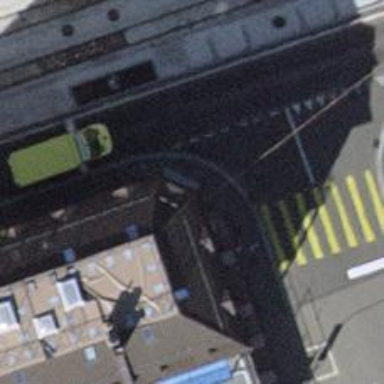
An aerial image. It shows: Restaurant.